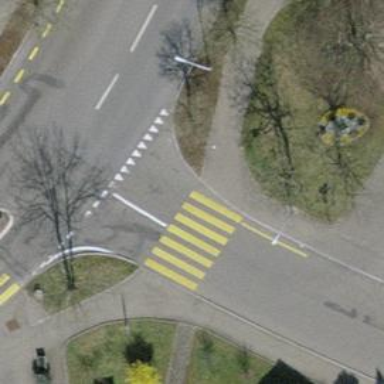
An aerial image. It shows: Kerb serving as barrier.